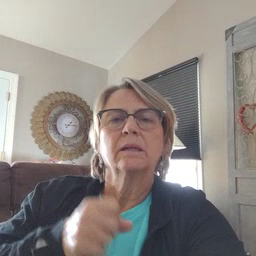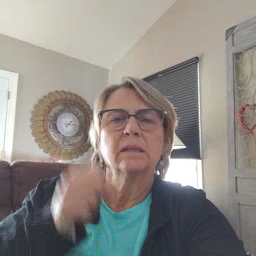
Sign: tongue